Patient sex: F
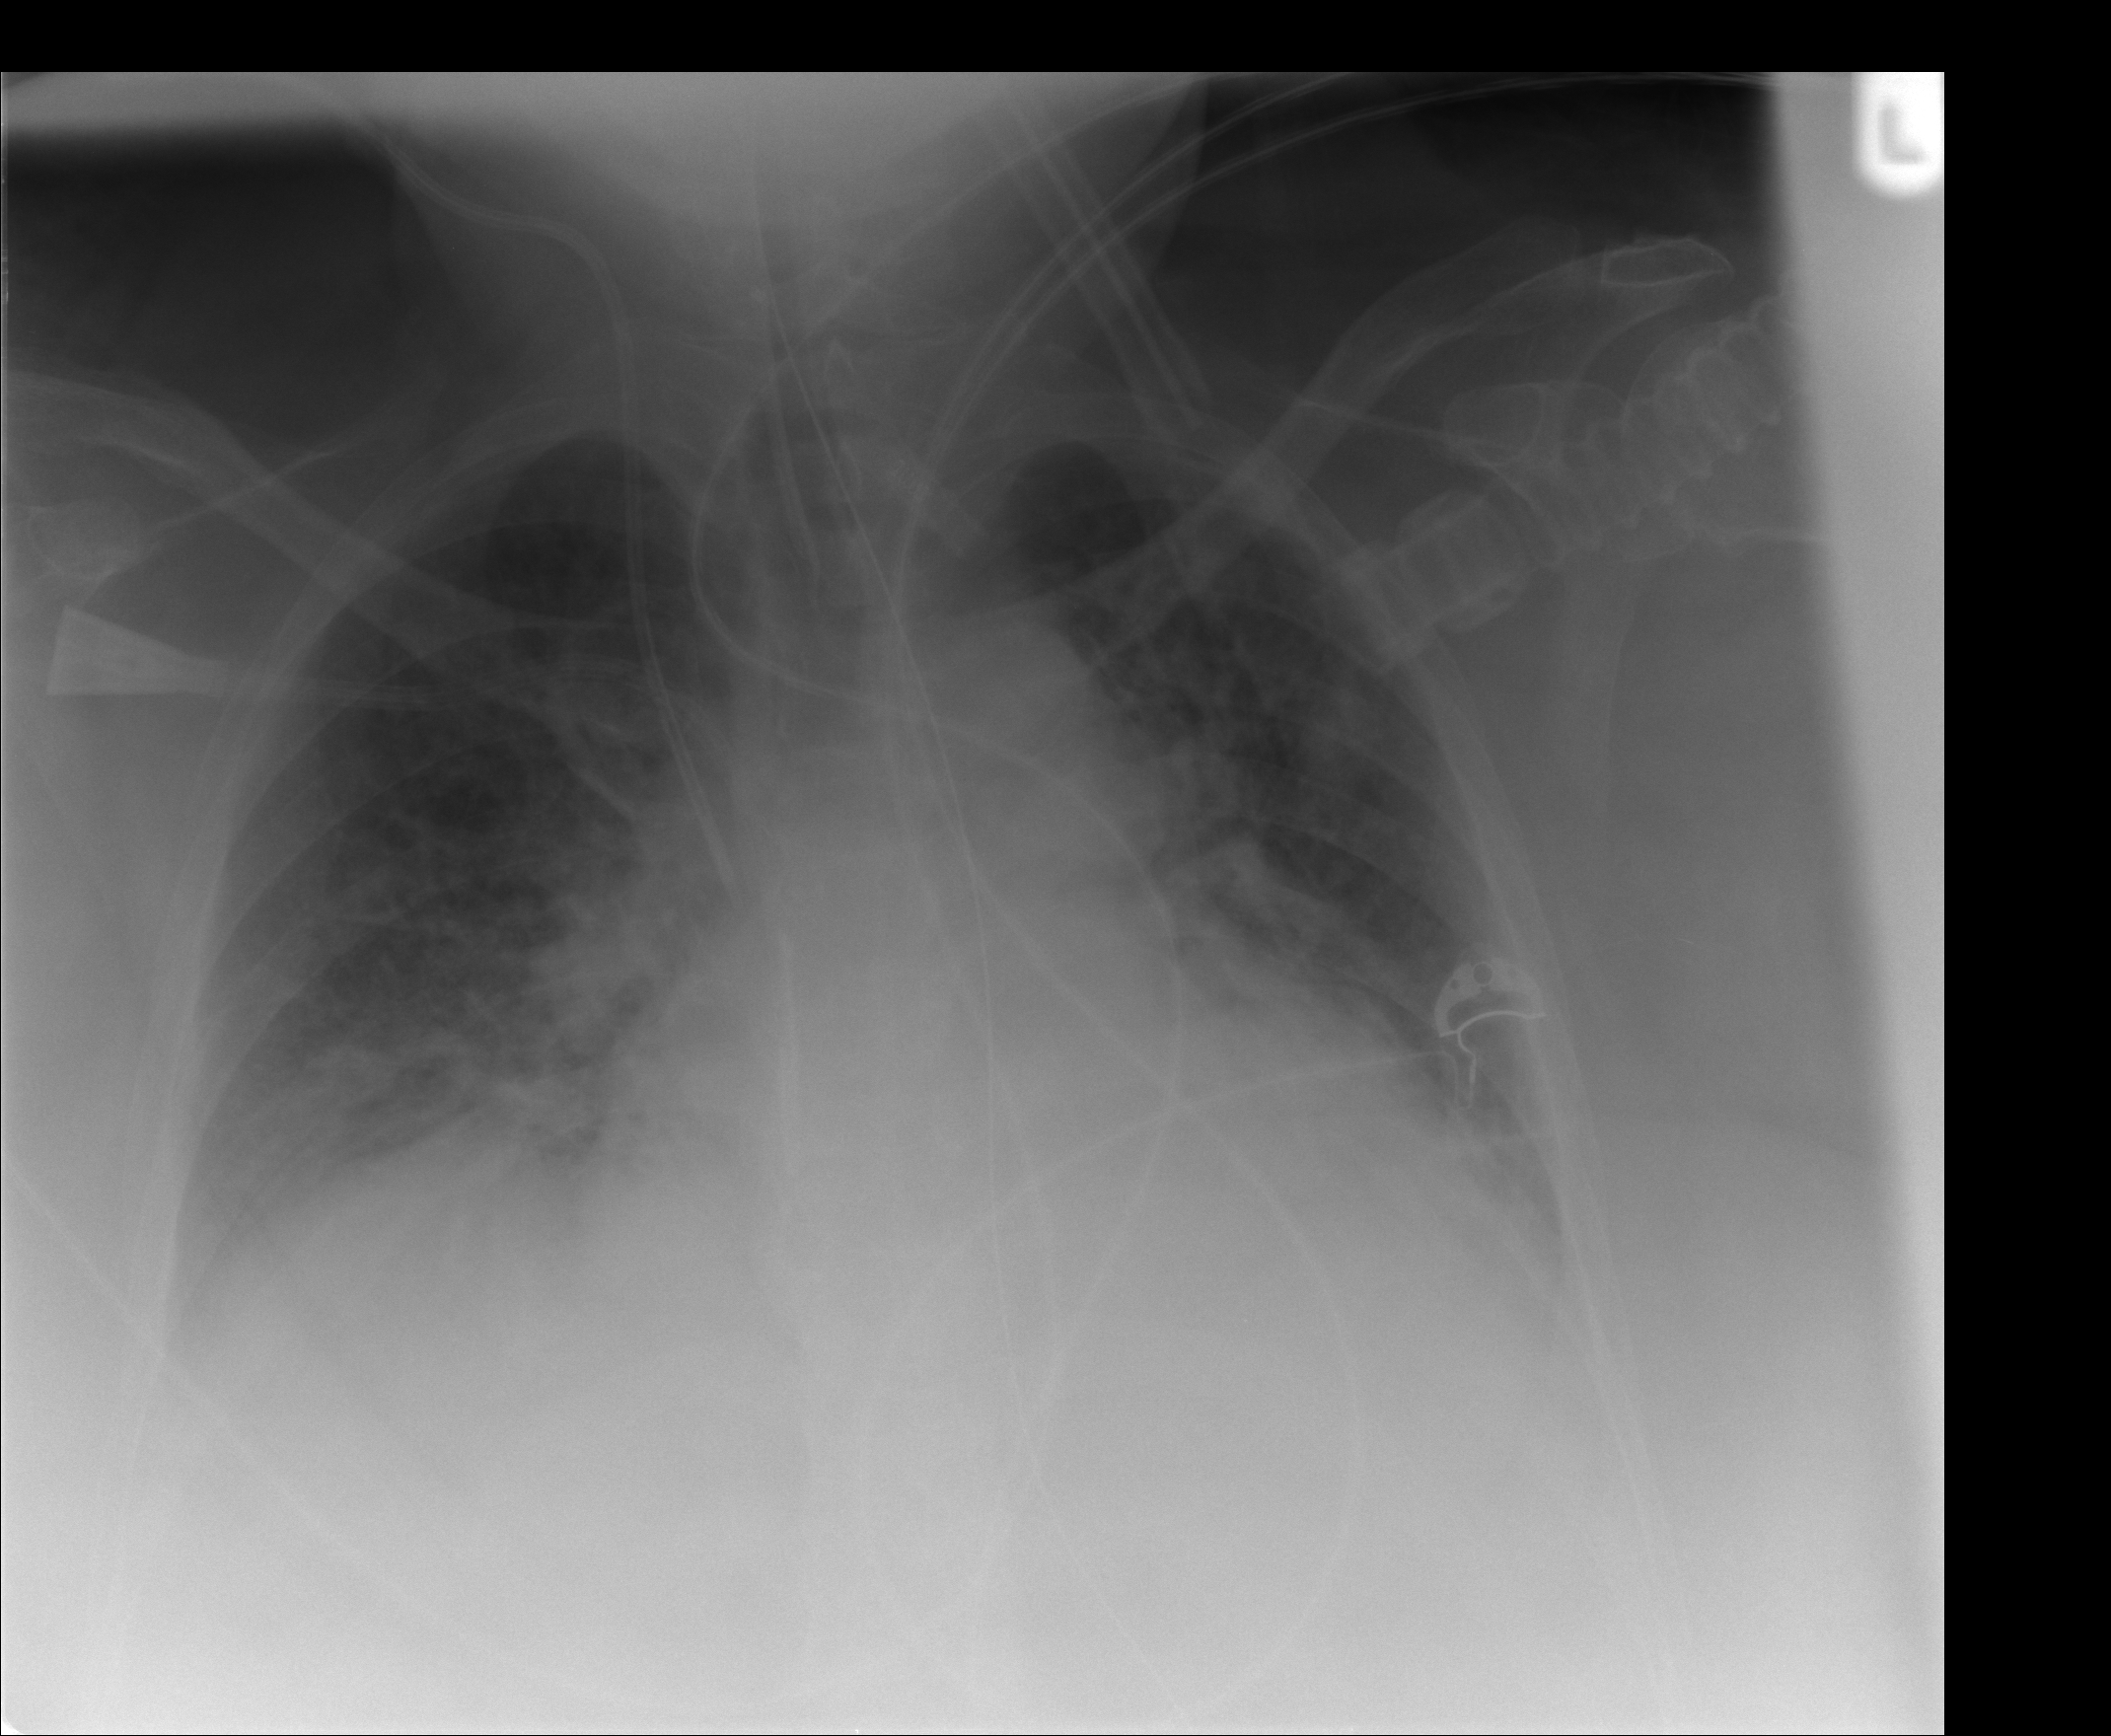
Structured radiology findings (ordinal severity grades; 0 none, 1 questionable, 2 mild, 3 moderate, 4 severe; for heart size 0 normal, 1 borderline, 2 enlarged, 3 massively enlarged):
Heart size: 2
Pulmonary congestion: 3
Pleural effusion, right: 2
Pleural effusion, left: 2
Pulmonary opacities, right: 2
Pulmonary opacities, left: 2
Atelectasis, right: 2
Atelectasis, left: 2